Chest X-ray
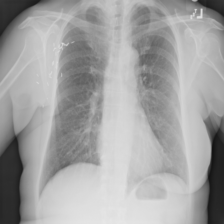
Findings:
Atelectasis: negative
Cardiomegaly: negative
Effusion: negative
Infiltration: negative
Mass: negative
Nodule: negative
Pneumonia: negative
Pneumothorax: negative
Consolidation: negative
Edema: negative
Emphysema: negative
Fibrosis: negative
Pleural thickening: positive
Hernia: negative